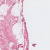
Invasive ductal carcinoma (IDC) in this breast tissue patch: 0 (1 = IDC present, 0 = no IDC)